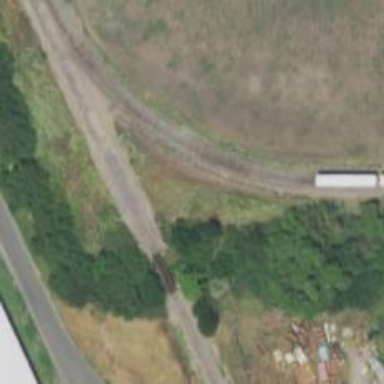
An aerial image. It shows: Railway siding with rails.